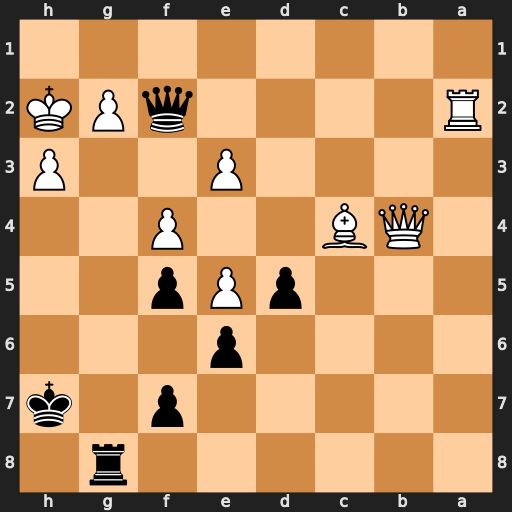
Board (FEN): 6r1/5p1k/4p3/3pPp2/1QB2P2/4P2P/R4qPK/8
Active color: b
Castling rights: -
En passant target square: -
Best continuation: Rxg2+ Kh1 Qg1#